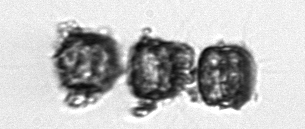
Label: Thalassiosira_TAG_external_detritus